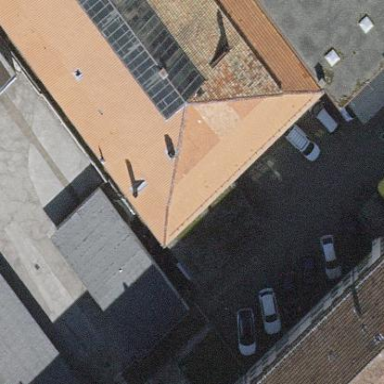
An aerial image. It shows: Garages with flat roofs.